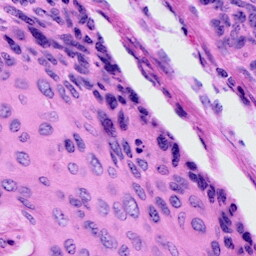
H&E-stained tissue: Cervix